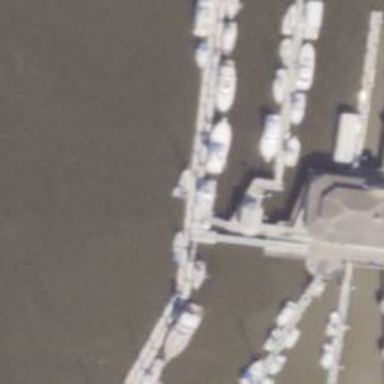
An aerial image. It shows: Pier used for ferry services with mooring facilities.